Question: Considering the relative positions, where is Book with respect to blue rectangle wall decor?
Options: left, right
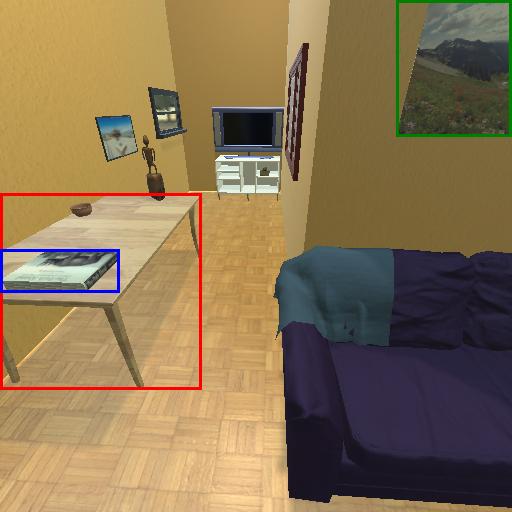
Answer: left